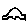
Label: car